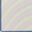
Piece: xx